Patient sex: M
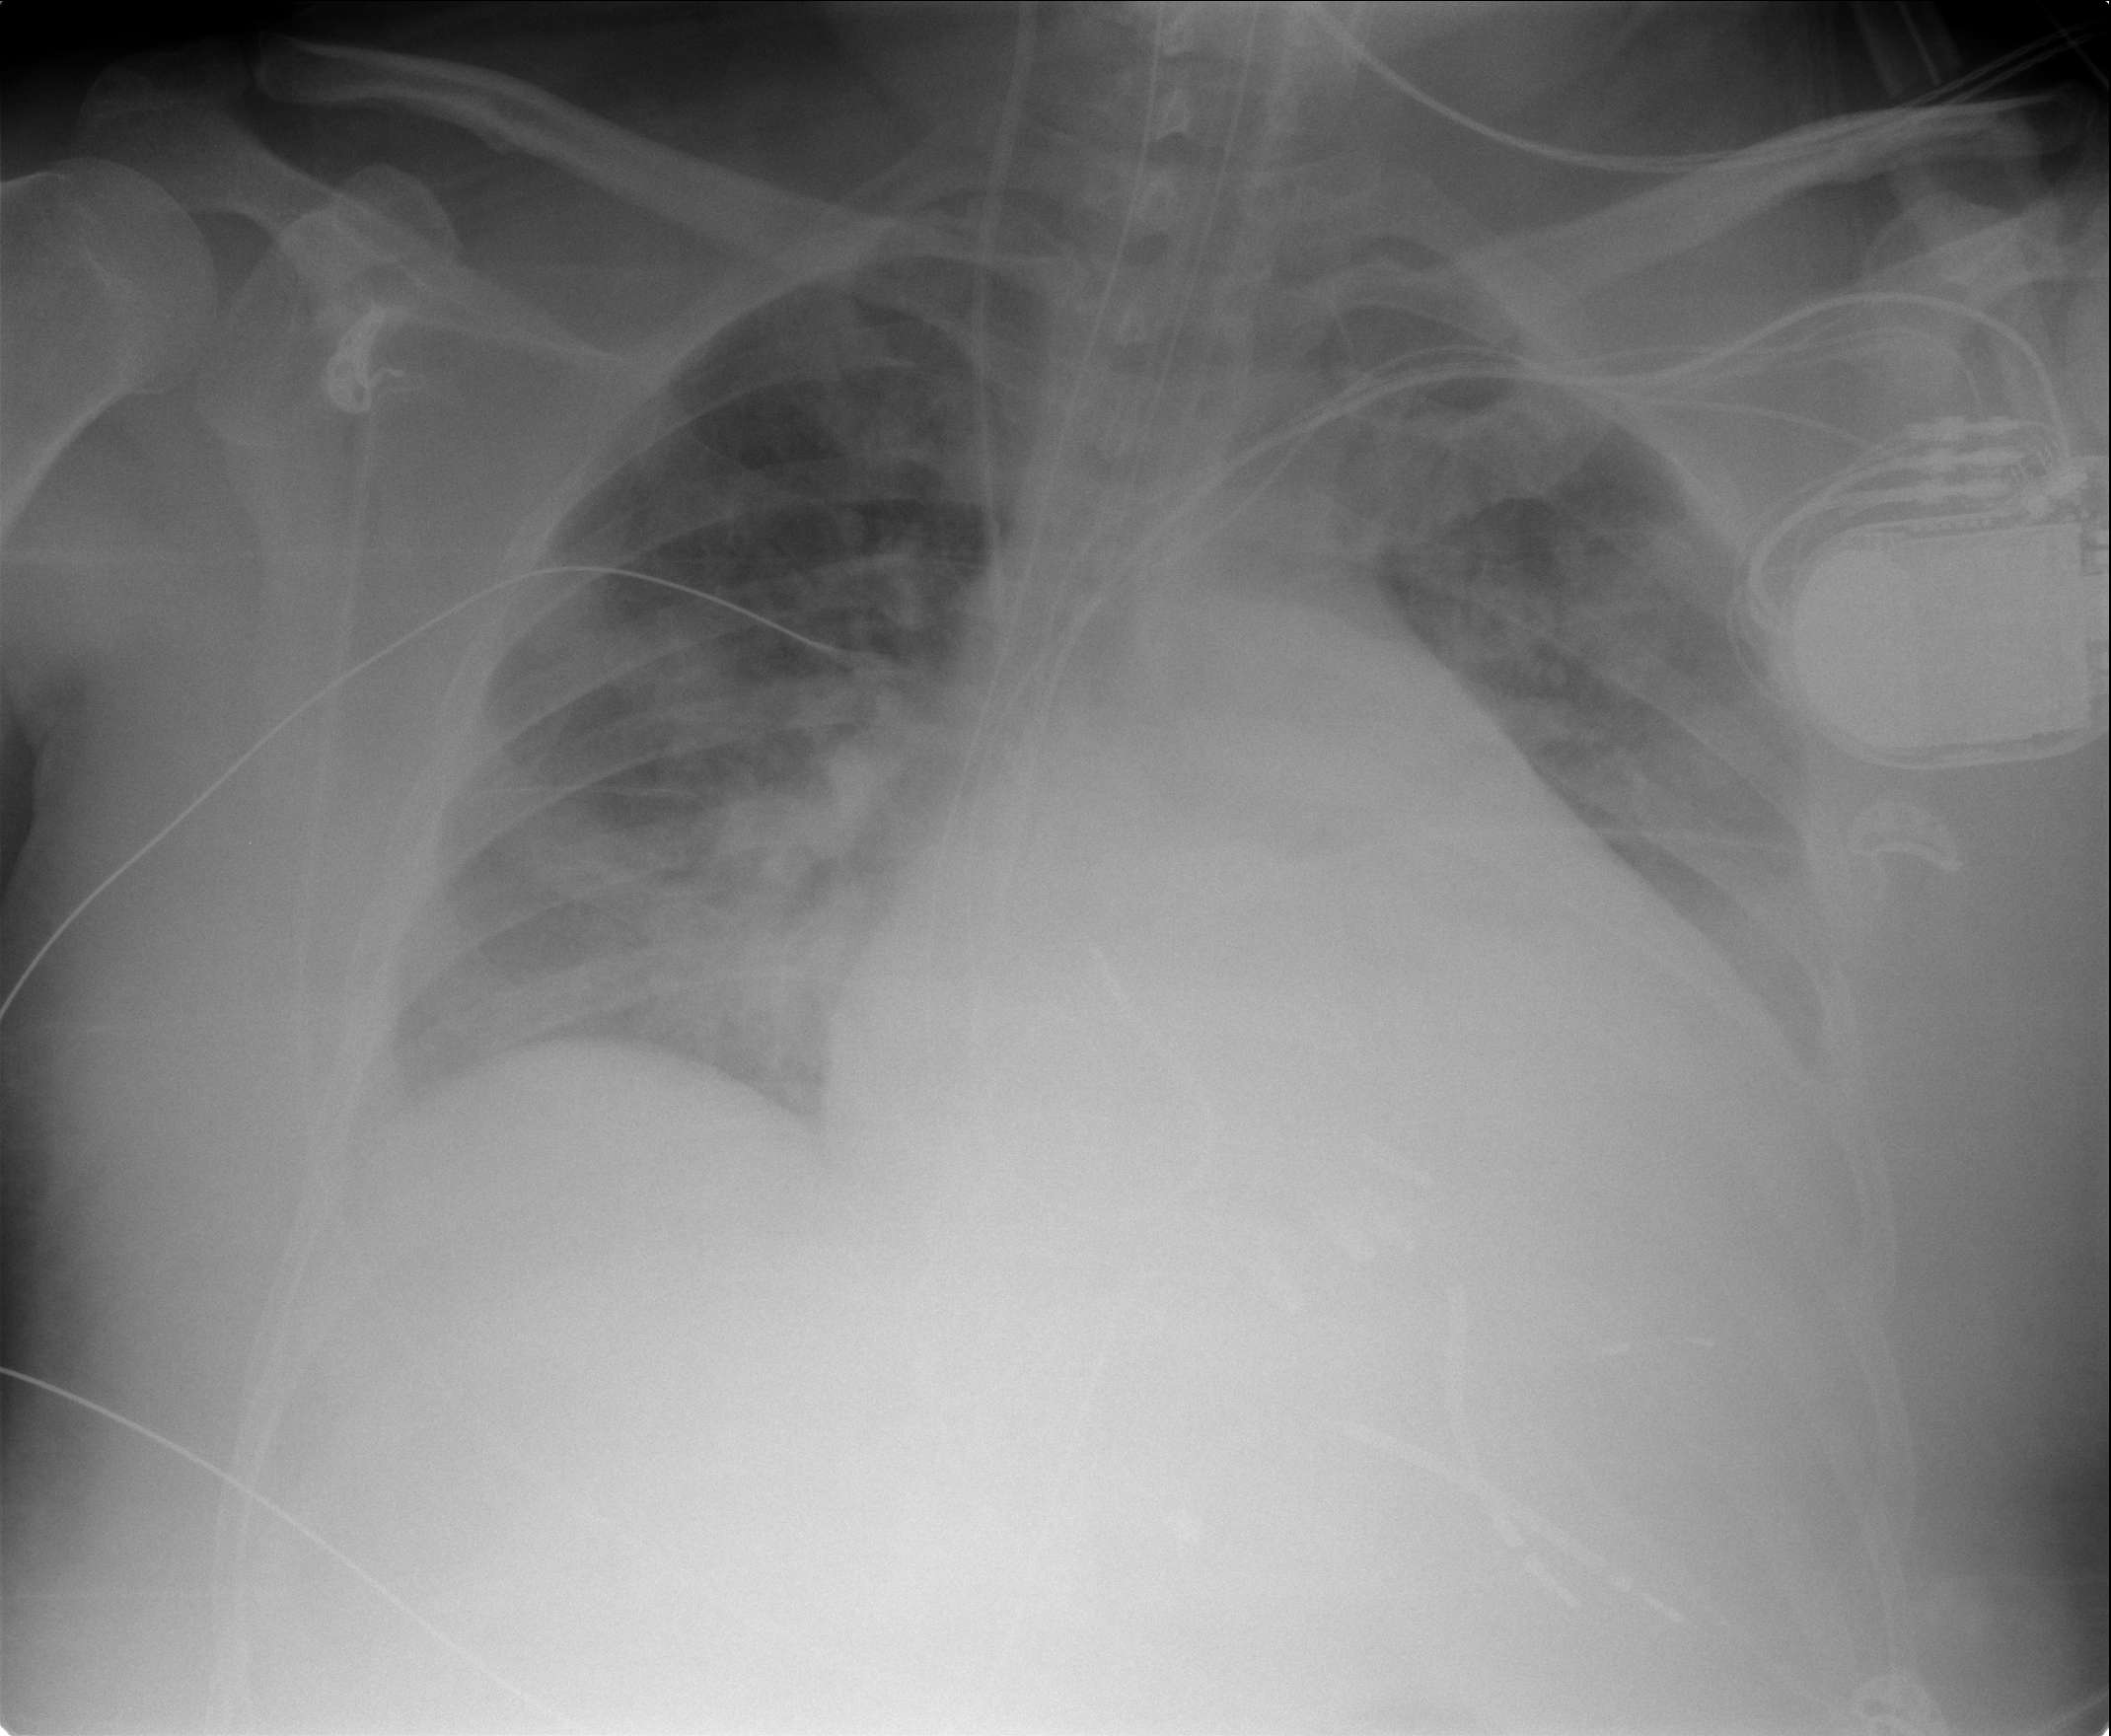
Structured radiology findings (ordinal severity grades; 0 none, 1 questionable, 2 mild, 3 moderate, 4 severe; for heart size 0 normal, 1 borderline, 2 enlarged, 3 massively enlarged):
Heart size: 3
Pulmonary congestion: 3
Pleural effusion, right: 0
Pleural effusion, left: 2
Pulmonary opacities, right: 2
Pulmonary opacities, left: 2
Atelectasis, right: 2
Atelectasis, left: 2